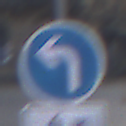
Verkehrszeichen: VorgeschriebeneFahrtrichtungLinks
Zusatzzeichen unten: EinspurigeFahrzeugeFrei2
Umgebung: Outdoor, Urban
Tageszeit: MorningAfternoon
Wetter: PartlyCloudy
Licht: Natural
Jahreszeit: NotSpecified
Kontrast: LowContrast